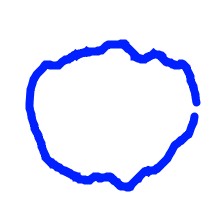
Shape: circle